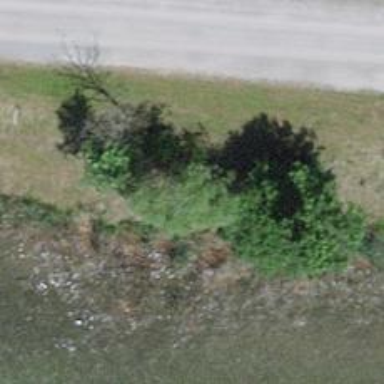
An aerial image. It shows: Beautiful tree in nature.